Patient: sex F, age 46
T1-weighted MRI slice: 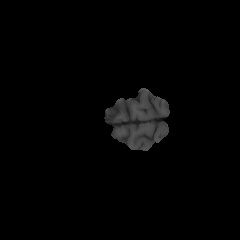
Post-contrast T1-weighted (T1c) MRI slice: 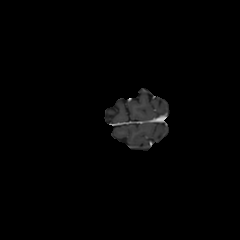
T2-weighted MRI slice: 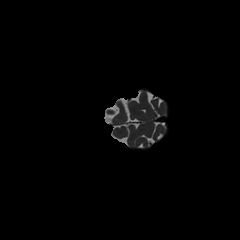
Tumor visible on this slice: no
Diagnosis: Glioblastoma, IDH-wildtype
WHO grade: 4